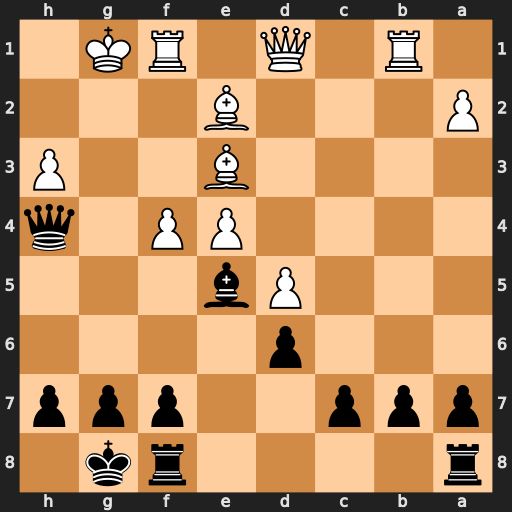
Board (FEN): r4rk1/ppp2ppp/3p4/3Pb3/4PP1q/4B2P/P3B3/1R1Q1RK1
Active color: b
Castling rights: -
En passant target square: -
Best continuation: Qg3+ Kh1 Qxh3+